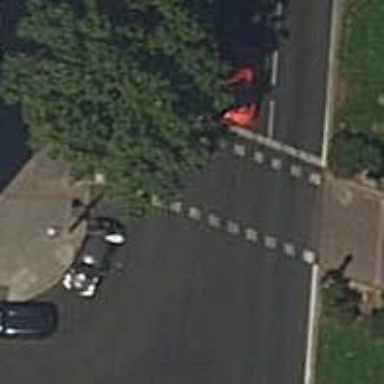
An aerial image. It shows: Zebra crossing with traffic signals. The crossing is marked by traffic lights.